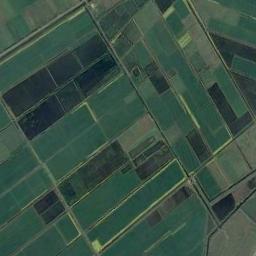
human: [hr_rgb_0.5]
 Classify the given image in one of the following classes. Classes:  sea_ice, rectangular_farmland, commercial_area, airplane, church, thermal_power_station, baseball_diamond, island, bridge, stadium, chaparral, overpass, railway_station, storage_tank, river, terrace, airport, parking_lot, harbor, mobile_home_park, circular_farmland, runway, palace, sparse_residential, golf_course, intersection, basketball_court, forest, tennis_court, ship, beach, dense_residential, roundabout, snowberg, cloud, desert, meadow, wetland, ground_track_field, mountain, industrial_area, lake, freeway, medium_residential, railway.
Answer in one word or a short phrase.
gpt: rectangular_farmland